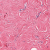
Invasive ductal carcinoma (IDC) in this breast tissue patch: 0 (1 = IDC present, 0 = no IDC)